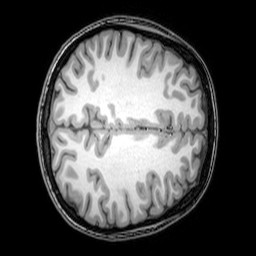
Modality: T1w
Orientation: axial
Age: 22
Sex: female
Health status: healthy
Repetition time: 0.081 s
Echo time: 0.037 s